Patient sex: F
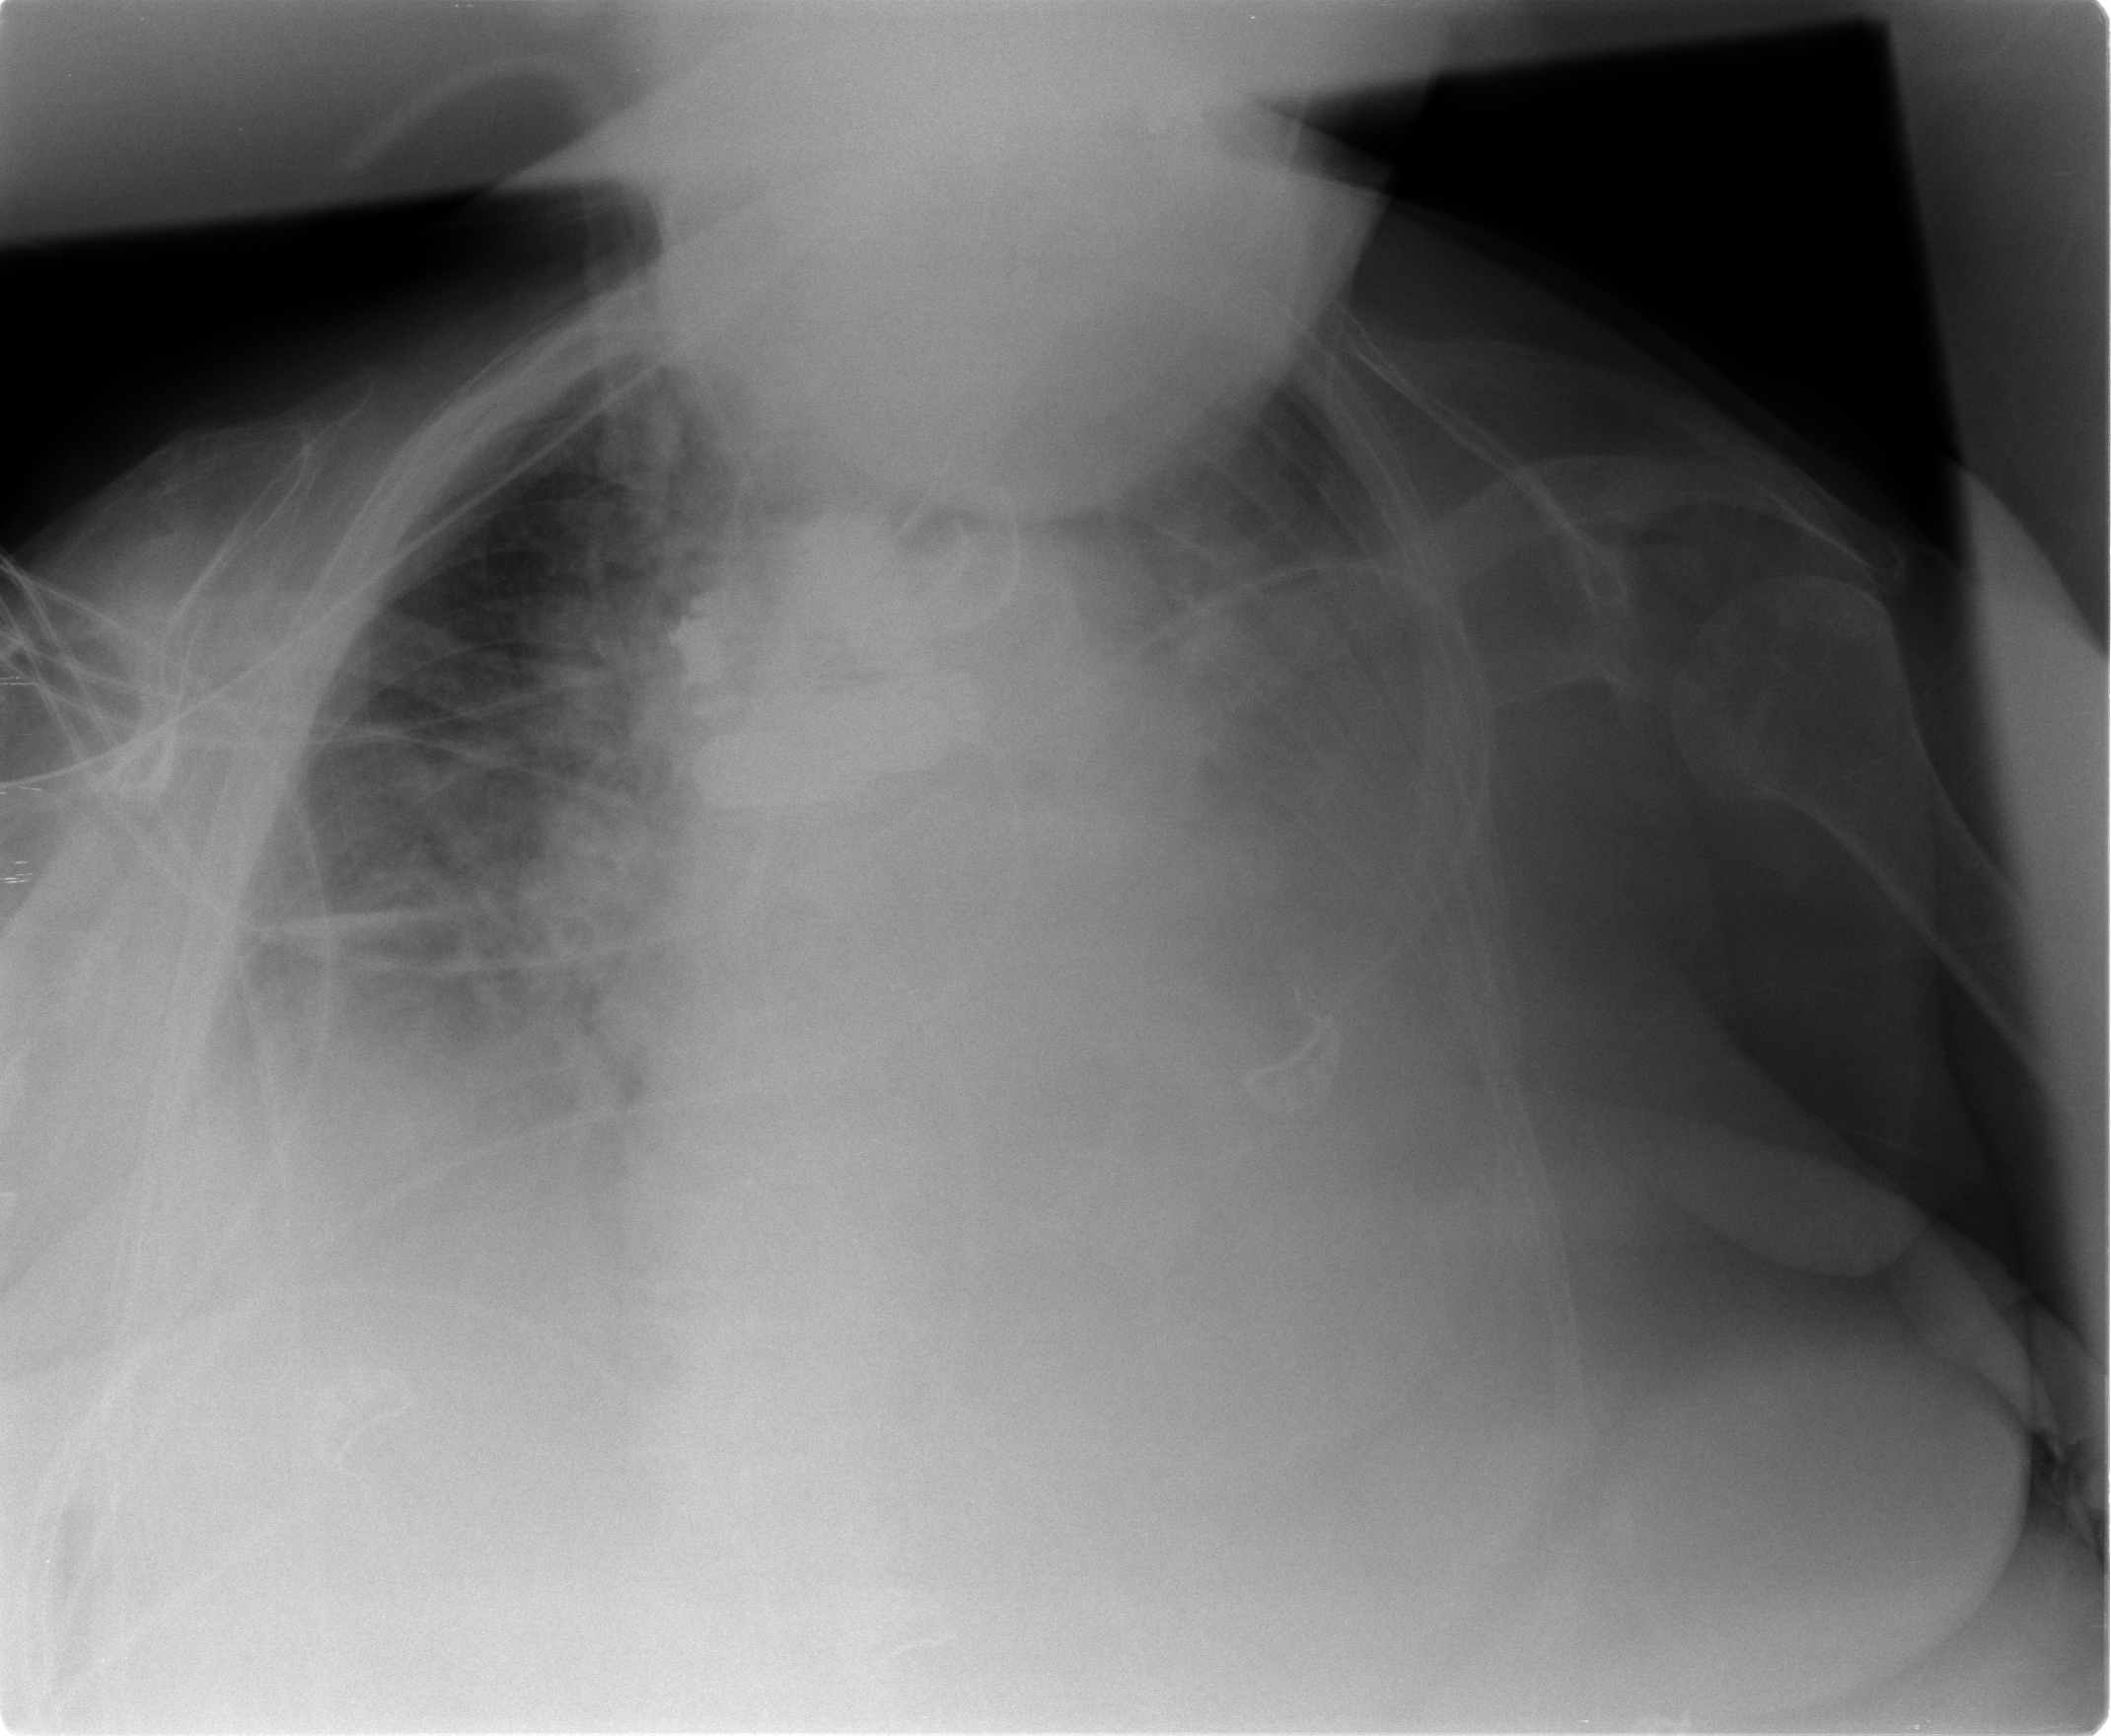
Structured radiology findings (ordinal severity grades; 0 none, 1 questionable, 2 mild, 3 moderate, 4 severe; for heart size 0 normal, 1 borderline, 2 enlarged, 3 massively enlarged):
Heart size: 2
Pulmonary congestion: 3
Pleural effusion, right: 2
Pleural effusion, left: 3
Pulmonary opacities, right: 2
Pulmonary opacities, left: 3
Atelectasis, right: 2
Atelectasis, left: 3